Горизонтально расположенный цилиндрический сосуд объёма $2V_0$ разделён на две равные части подвижным поршнем и заполнен одноатомным идеальным газом. Поршень перемещается без трения. Левая стенка, боковая поверхность всего сосуда и поршень не проводят тепло. Температура правой стенки поддерживается постоянной и равной начальной температуре газа $T_0$ в обеих частях сосуда. Начальное давление газа в обеих частях равно $p_0$. После включения нагревателя в левой части сосуда поршень начинает медленно перемещаться.
Определите зависимость давления газа $p$ от температуры $T$ в левой части сосуда.
Для этого процесса определите, как теплоёмкость газа в левой части сосуда зависит его объёма $V$.
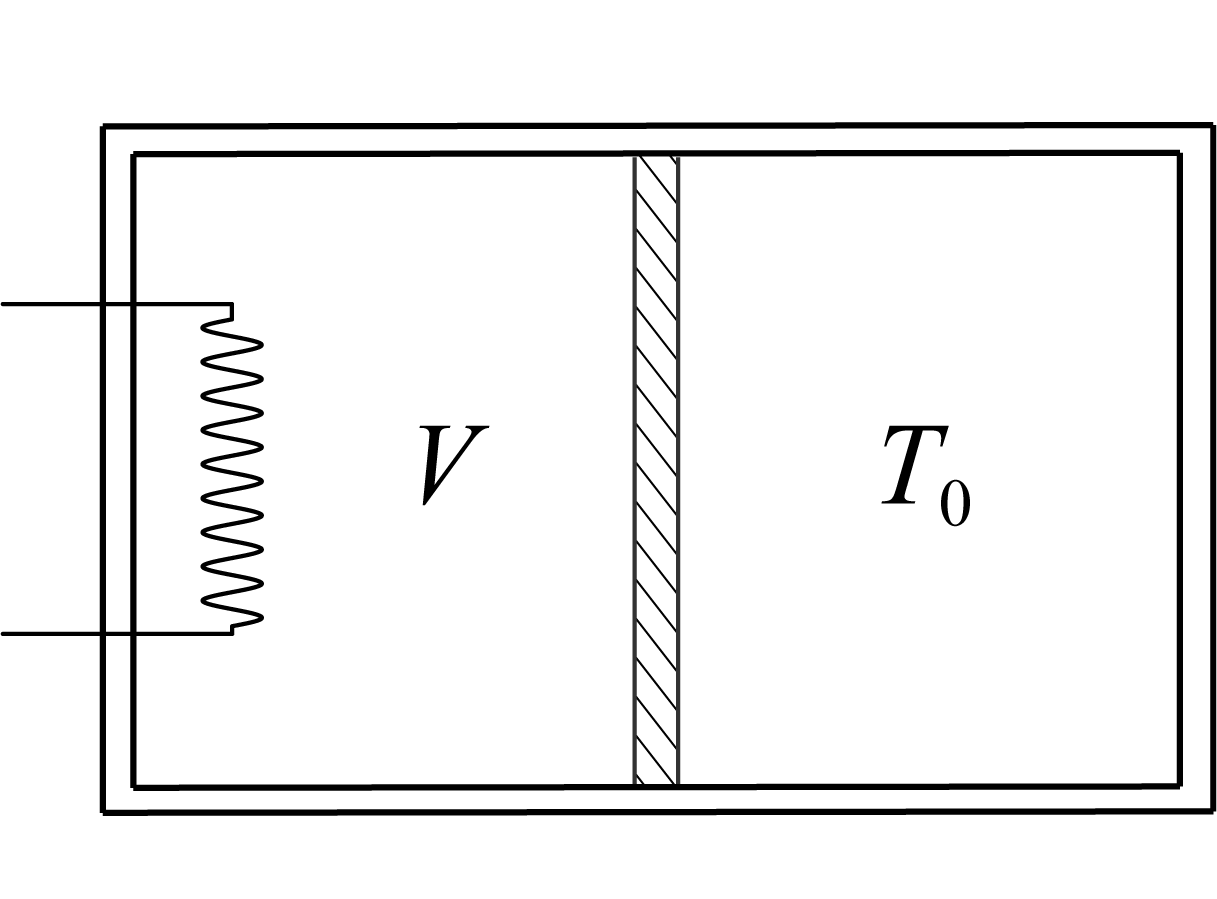
Определите зависимость давления газа $p$ от температуры $T$ в левой части сосуда.
Решение: Запишем уравнения Менделеева-Клапейрона для обеих частей сосуда $$pV_л={\nu}RT $$ $$pV_п={\nu}RT_0 $$ Учтём неизменность объёма сосуда $${V_л}+V_п=2V_0 $$ Из данных соотношений вытекает следующее $$p=\frac{{\nu}R\left(T+T_0\right)}{2V_0} $$ В начальный момент $$p_0=\frac{{\nu}RT_0}{V_0} $$ откуда
Ответ: $$p=\frac{p_0}{2T_0}\left(T+T_0\right)$$

Для этого процесса определите, как теплоёмкость газа в левой части сосуда зависит его объёма $V$.
Решение: Из первого начала термодинамики $$\Delta{Q}=\Delta{U}+p\Delta{V} $$ Откуда $$C={C_V}+\frac{p\Delta{V}}{\Delta{T}} $$ Выражая давление из уравнения Менделеева-Клапейрона $$C={C_V}+\frac{{\nu}RT}{V}\frac{\Delta{V}}{\Delta{T}} $$ При небольших изменений параметров газа справедливо соотношение $$\frac{\Delta{p}}{p}+\frac{\Delta{V}}{V}=\frac{\Delta{T}}{T} $$ Учитывая выражение для давления, полученное в первом пункте $$\frac{\Delta{V}}{V}=\frac{\Delta{T}}{T}-\frac{\Delta{T}}{T+T_0} $$ откуда $$\frac{T}{V}\frac{\Delta{V}}{\Delta{T}}=1-\frac{T}{T+T_0} $$ Выразим объём из уравнения менделеева-Клапейрона $$V=\frac{2{V_0}T}{T+T_0} $$ Комбинируя последние два уравнения $$\frac{T}{V}\frac{\Delta{V}}{\Delta{T}}=1-\frac{V}{2V_0} $$ Окончательно получим
Ответ: $$C=C_P-\frac{2{\nu}RV}{V_0}=\frac{{p_0}{V_0}}{2T_0}\left(5-\frac{V}{V_0}\right)$$
Темы:
T, Термодинамика, Теплоемкость, 2021, Сборы XY, W